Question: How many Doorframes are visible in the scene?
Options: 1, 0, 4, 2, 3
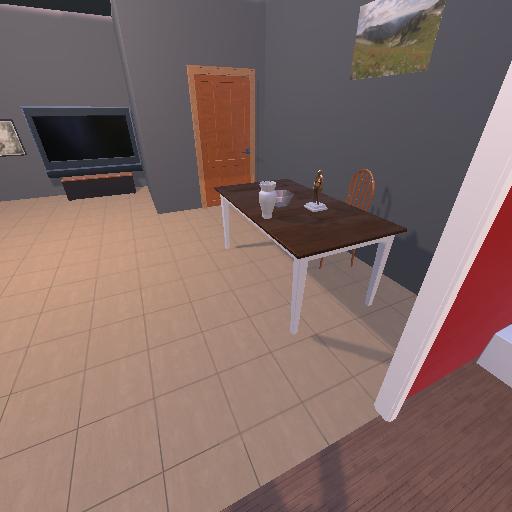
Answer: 1